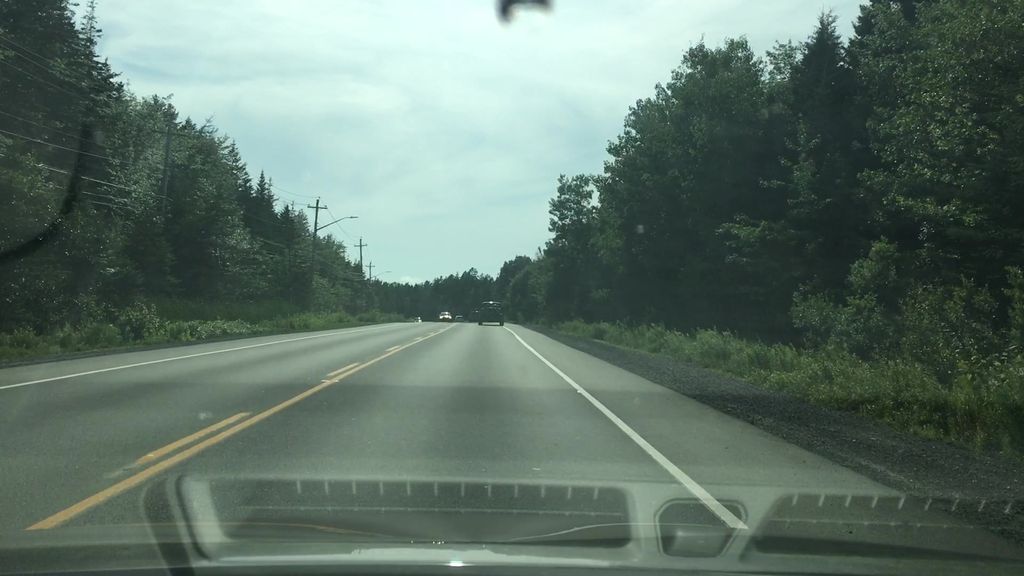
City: halifax